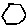
Label: hexagon